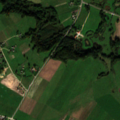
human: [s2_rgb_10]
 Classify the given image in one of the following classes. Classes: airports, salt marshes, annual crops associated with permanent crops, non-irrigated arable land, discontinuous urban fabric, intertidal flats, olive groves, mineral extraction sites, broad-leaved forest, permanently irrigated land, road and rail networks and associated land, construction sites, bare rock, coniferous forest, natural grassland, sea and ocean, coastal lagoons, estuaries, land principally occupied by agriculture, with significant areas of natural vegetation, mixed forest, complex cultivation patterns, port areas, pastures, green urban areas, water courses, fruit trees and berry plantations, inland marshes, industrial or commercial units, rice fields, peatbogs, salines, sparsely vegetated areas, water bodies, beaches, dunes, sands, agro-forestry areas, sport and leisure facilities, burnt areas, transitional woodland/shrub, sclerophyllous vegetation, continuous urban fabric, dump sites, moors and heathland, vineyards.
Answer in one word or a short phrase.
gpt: non-irrigated arable land, pastures, complex cultivation patterns, land principally occupied by agriculture, with significant areas of natural vegetation, broad-leaved forest, transitional woodland/shrub